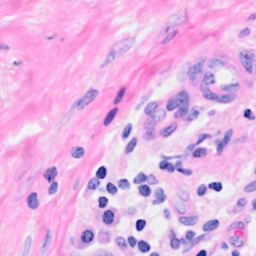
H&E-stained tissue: Breast